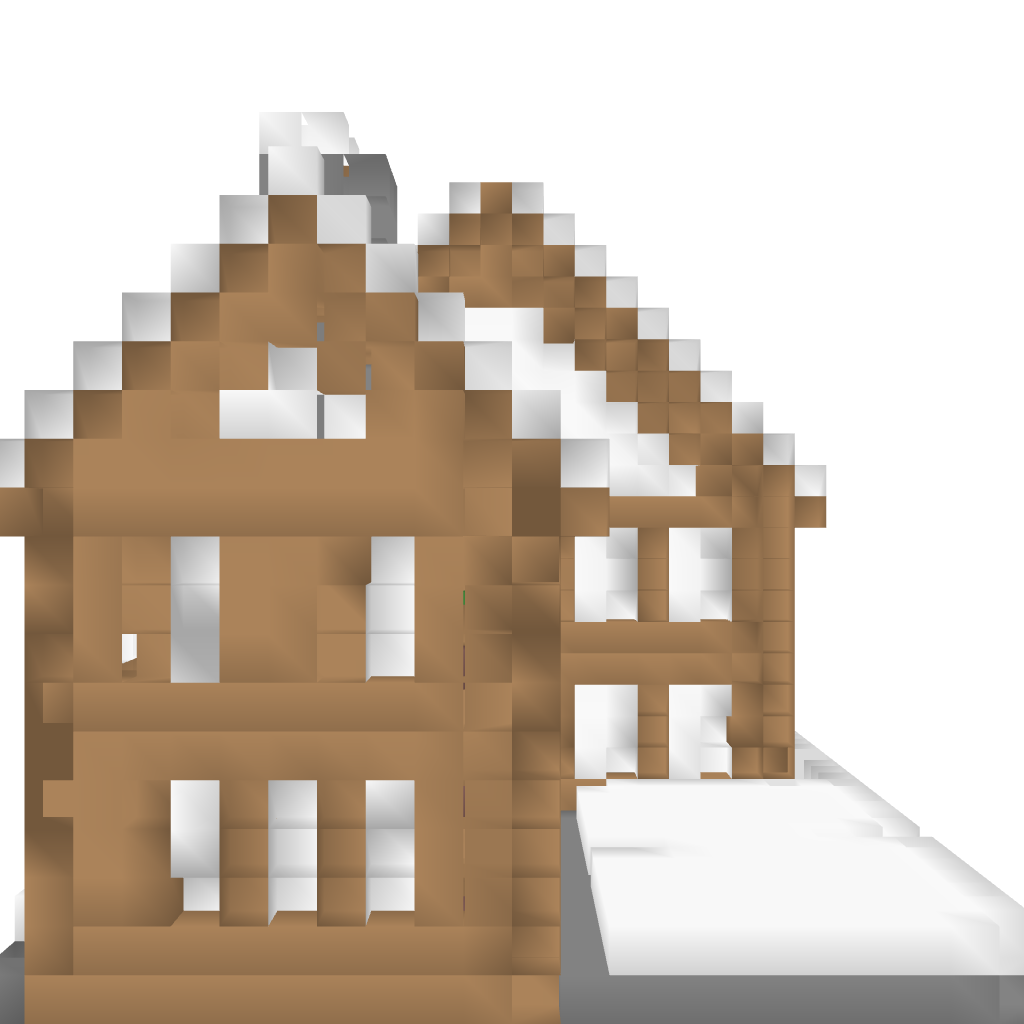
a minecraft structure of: Wood Cottage high quality